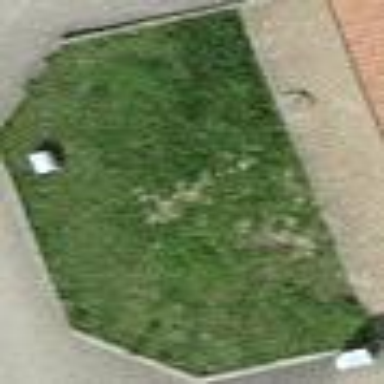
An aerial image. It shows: Open area covered with grass.